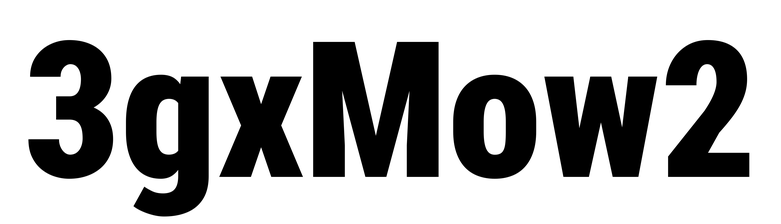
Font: Roboto_Condensed_Black